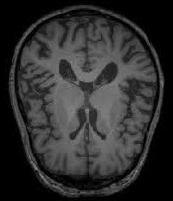
Label: notumor